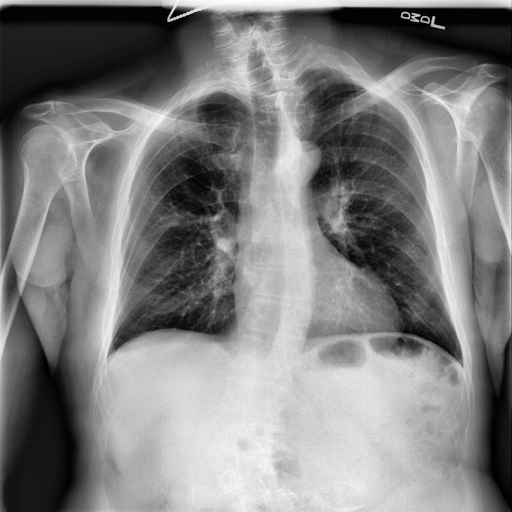
Finding: NORMAL